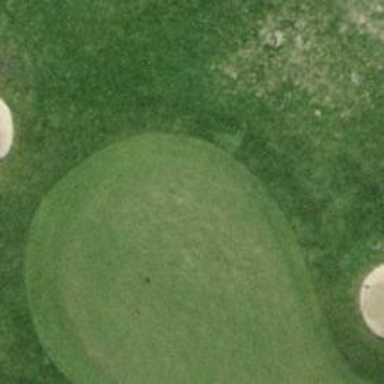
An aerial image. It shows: Golf hole.